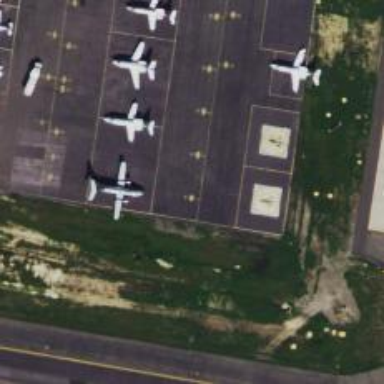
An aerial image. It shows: Image of taxiway at airport.